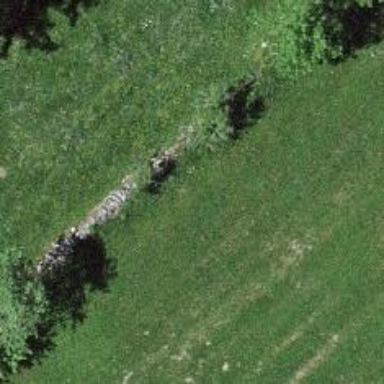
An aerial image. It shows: Wall barrier.